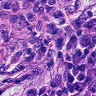
Metastatic tissue present: yes